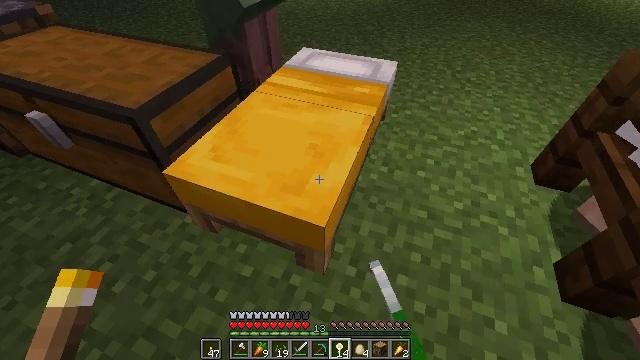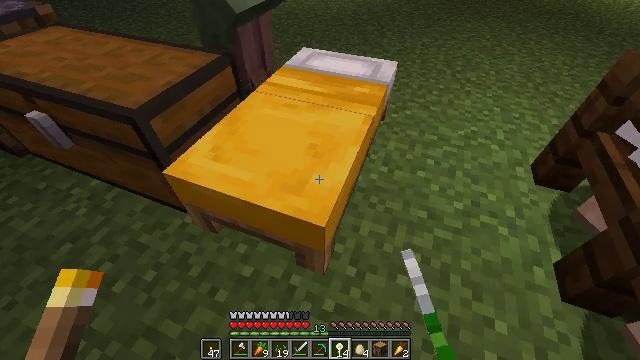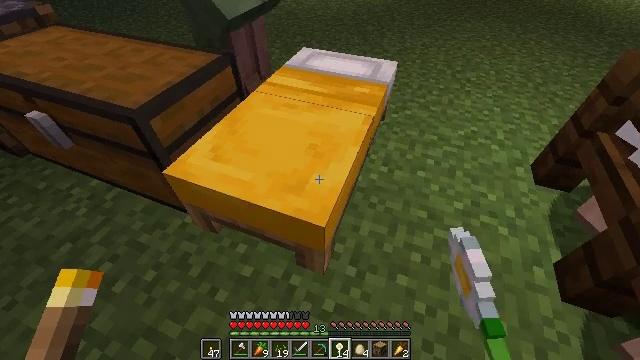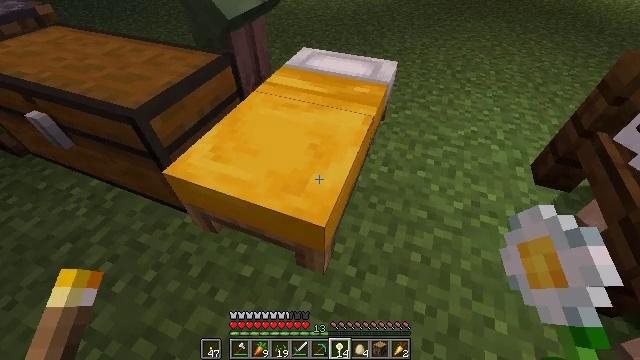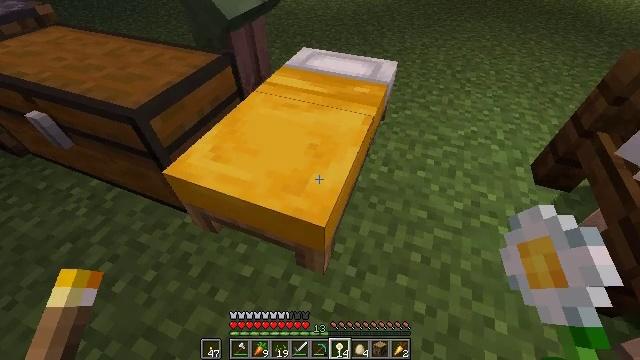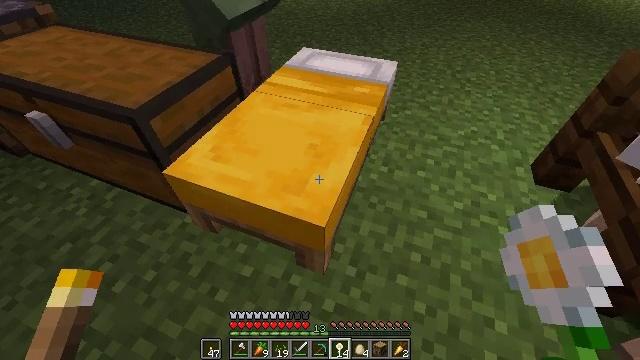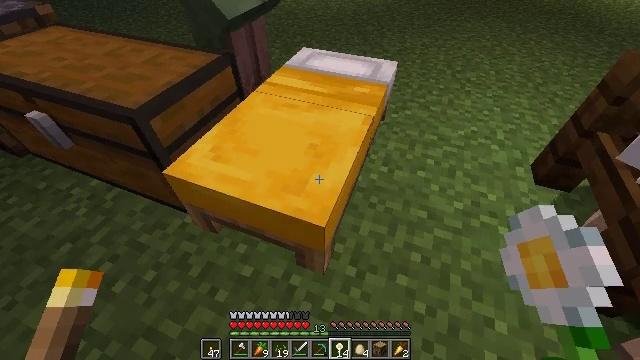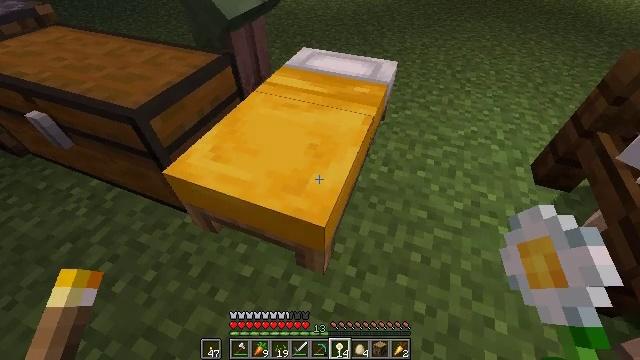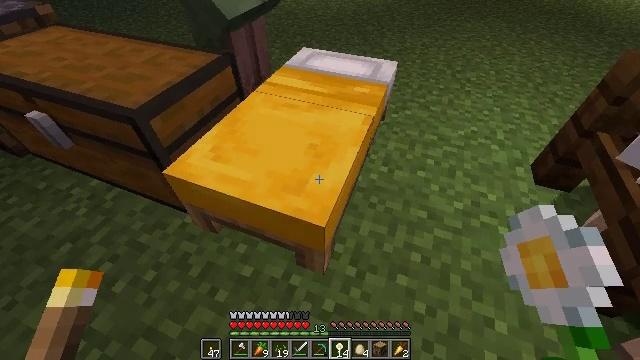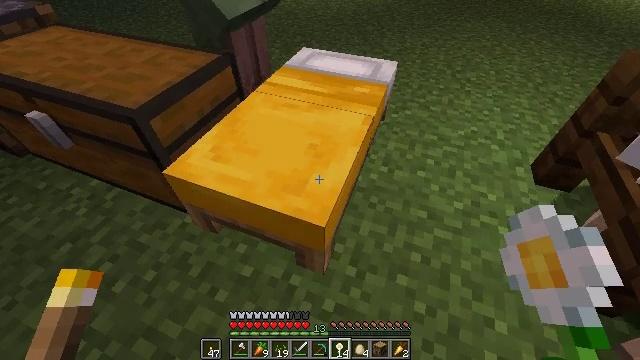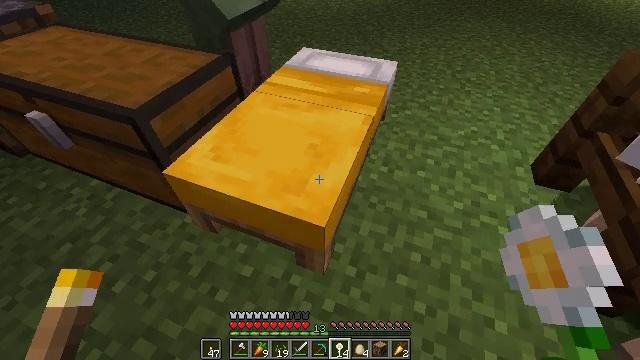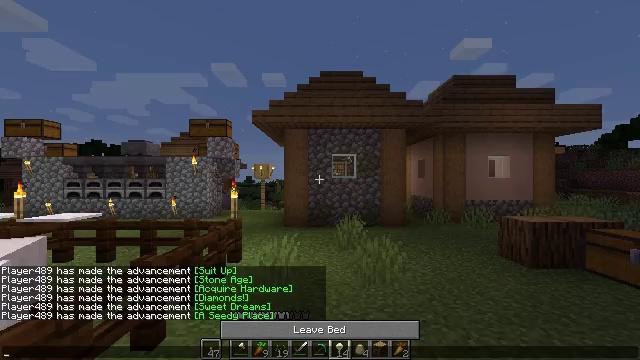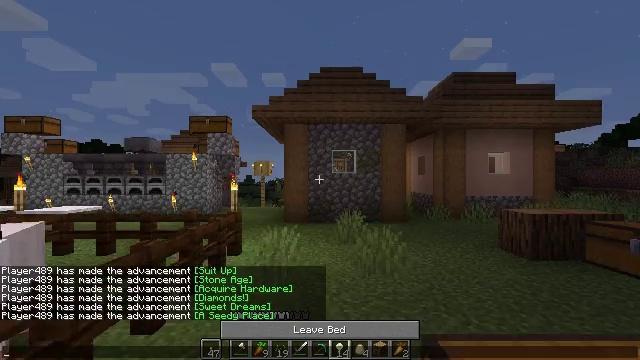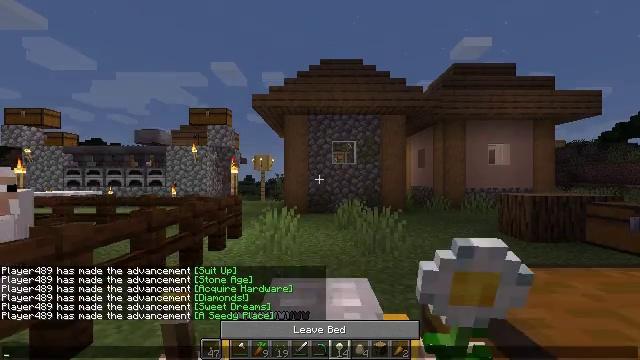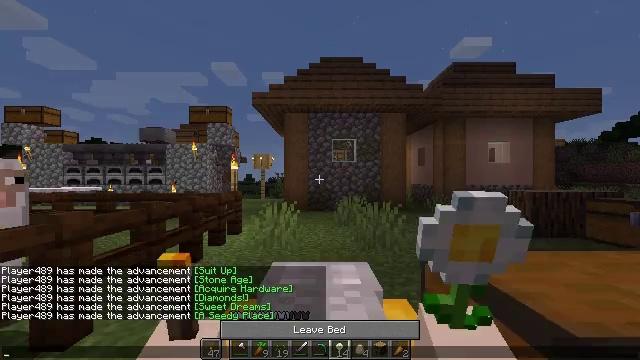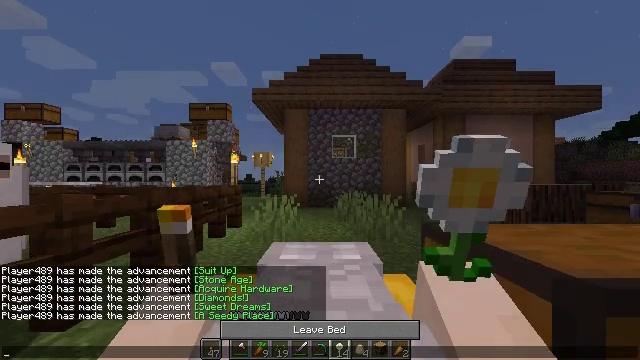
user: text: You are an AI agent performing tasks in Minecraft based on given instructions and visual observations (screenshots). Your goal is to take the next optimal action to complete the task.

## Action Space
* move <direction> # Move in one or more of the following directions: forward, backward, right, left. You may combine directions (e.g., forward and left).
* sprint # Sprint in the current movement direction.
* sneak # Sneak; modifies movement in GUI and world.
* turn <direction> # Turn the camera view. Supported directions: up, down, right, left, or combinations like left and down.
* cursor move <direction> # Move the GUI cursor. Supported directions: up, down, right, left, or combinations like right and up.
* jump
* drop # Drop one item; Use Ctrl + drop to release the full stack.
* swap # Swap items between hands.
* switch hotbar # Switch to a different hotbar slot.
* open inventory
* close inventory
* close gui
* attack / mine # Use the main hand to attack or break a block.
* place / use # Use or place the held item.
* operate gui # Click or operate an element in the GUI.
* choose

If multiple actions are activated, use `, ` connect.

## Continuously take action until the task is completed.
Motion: motion action
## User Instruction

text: Remove the yellow bed.
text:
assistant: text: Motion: no_op
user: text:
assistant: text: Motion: no_op
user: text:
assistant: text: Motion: no_op
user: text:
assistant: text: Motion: no_op
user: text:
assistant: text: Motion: use / place
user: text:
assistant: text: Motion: use / place
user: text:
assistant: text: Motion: no_op
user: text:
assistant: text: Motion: no_op
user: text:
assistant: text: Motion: no_op
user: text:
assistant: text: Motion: no_op
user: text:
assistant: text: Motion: no_op
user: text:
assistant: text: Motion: no_op
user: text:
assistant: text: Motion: no_op
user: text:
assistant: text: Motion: no_op
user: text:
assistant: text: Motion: no_op
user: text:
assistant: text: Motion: no_op
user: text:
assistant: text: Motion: no_op
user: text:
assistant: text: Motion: no_op
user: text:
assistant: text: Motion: no_op
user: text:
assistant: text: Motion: no_op
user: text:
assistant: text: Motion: no_op
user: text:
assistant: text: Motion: no_op
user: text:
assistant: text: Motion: no_op
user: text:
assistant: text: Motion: no_op
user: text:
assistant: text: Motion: no_op
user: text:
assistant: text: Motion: no_op
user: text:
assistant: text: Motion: no_op
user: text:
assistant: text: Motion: turn right
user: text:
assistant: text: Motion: no_op
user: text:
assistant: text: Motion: no_op